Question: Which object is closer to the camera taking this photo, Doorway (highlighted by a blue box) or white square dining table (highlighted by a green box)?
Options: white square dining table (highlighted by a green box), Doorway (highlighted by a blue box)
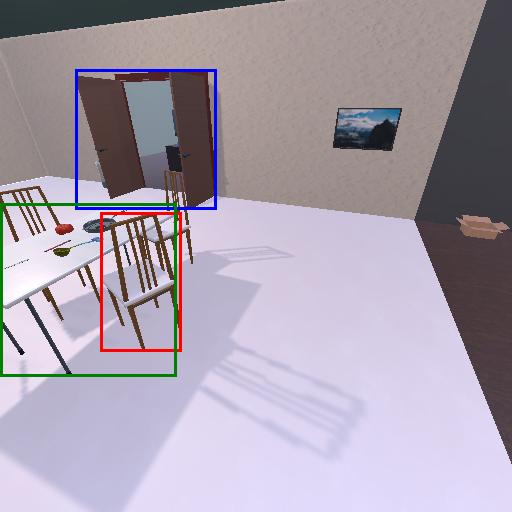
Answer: white square dining table (highlighted by a green box)